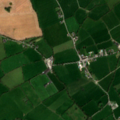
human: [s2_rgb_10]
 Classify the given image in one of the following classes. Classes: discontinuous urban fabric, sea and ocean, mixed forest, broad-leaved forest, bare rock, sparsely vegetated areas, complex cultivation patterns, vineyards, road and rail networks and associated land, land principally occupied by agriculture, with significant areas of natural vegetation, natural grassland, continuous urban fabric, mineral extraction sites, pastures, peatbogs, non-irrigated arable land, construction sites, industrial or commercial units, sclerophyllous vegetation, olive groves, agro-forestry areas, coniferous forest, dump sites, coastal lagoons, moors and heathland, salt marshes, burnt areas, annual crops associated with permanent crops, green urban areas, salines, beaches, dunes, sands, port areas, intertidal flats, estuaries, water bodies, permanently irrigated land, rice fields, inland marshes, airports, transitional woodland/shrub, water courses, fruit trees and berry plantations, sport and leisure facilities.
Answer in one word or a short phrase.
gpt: non-irrigated arable land, pastures